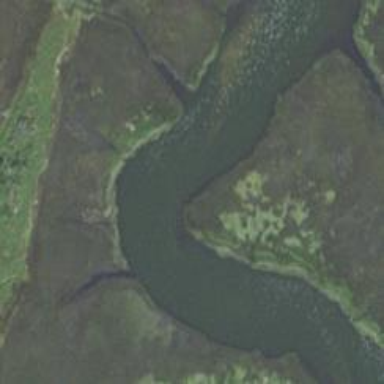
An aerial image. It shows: Tidal river flows in the area.